Question: I'm trying to get summary info about user reviews with web API (for example, for "The Elder Scrolls V: Skyrim"):
<URL>
I get following data:
'''
"total_positive":145480,"total_negative":9413,"total_reviews":154893
'''
But when I'm looking into reviews in the Skyrim page, I see these numbers:

Why I get different values with API and web-site? Am I doing something wrong? Or API is outdated?
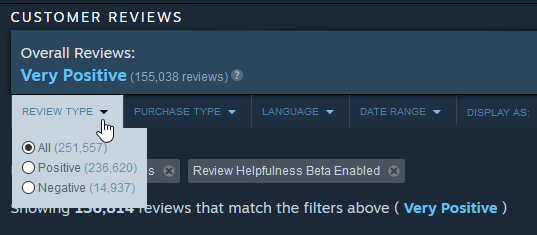
Answer: Aha, 'purchase_type=all' did the trick. I'm just careless.